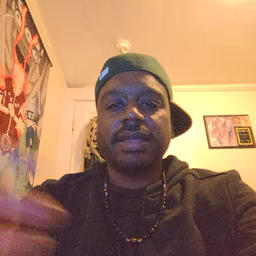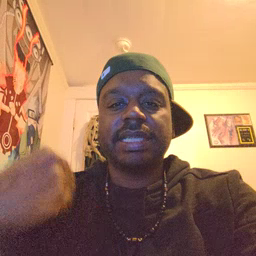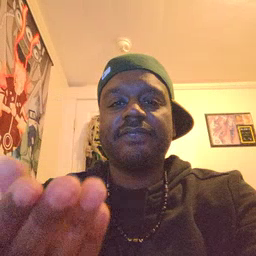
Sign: give